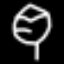
Label: leaf